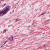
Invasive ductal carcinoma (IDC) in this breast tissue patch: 0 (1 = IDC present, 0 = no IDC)